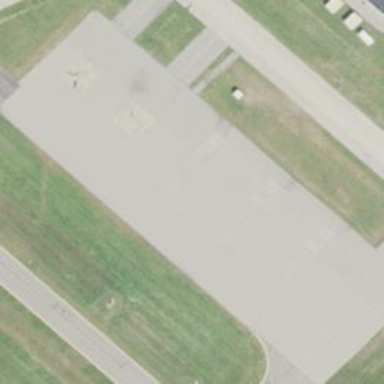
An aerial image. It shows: Image of taxiway at airport.